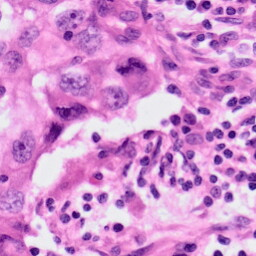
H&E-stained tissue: Lung